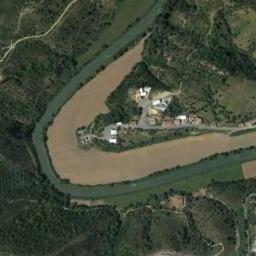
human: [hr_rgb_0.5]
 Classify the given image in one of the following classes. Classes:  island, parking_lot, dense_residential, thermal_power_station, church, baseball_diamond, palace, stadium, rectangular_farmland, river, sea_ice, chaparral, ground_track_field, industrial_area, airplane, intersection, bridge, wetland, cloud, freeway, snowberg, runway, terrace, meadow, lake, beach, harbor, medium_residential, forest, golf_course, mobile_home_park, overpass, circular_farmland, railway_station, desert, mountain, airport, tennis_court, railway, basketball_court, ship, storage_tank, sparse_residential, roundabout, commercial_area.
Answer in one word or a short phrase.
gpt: river